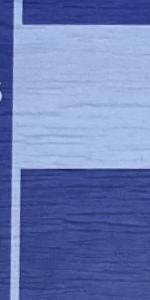
Label: Empty